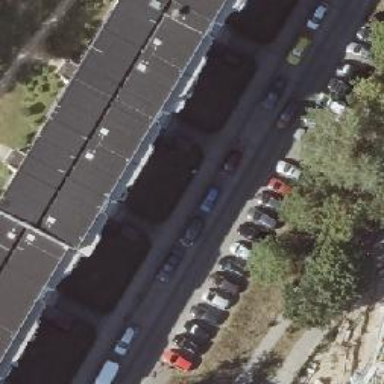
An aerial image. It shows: Street-side parking area with concrete surface.